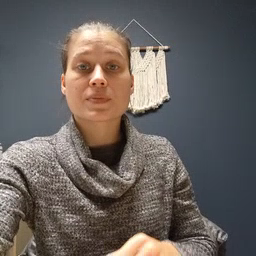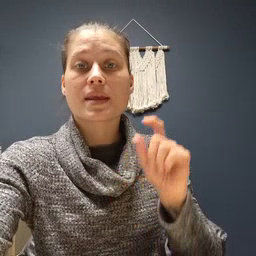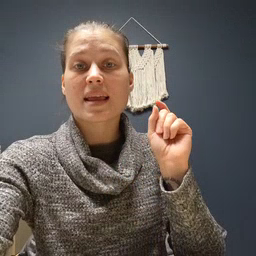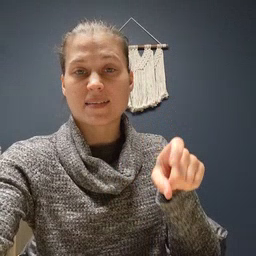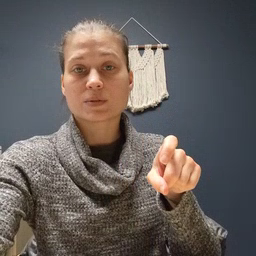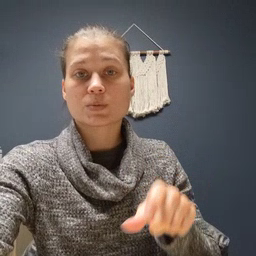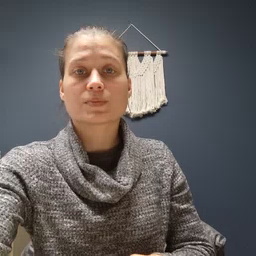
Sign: haveto